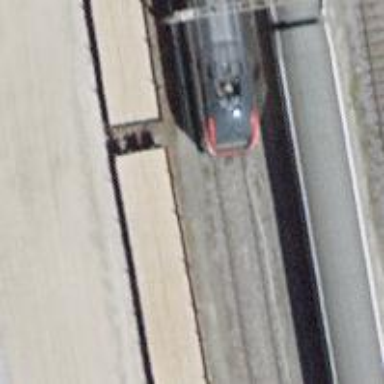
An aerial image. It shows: Railway yard with electrified tracks and single track.